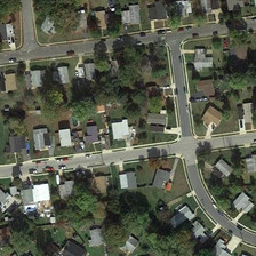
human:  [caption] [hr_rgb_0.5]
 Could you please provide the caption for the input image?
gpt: Many houses are planted with trees and grass.

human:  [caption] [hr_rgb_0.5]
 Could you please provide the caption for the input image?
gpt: Trees and grass are planted in many houses.

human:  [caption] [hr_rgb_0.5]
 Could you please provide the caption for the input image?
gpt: The streets are lined with residential areas.

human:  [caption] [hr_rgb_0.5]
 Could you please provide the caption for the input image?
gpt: Both sides of the street are residential areas.

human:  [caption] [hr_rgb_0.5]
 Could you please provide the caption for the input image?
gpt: The streets were packed with residents.